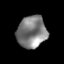
Tissue: prostate
Cell type: Fibroblasts
Senescence score: 0.7634
Nuclear area (px): 918
Mean DAPI intensity: 127.718